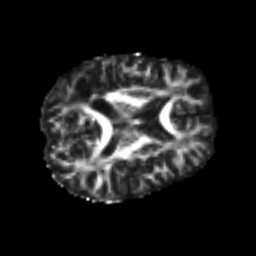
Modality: FA
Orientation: axial
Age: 53
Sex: male
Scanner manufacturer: siemens
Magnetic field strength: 3 T
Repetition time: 4.999 s
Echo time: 0.07946 s